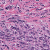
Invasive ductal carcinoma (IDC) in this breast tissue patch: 1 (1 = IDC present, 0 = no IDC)